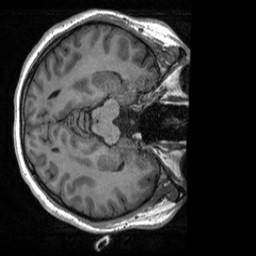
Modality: T1w
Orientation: axial
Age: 21
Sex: female
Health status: healthy
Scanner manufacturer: siemens
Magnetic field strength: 3 T
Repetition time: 2 s
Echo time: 0.00232 s